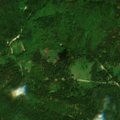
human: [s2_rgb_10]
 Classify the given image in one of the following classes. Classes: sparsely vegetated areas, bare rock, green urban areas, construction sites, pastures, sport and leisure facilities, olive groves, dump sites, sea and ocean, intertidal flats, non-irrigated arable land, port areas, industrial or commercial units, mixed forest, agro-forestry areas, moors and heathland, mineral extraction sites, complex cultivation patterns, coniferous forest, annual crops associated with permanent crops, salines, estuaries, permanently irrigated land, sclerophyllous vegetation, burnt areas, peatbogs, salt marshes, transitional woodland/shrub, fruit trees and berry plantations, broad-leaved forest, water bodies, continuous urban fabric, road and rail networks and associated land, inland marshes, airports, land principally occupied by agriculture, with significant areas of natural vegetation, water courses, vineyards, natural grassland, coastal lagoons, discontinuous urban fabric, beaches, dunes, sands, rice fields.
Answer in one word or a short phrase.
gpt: coniferous forest, mixed forest